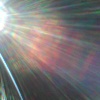
Label: sunburn